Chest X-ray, PA view. Patient: 31 years old, sex F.
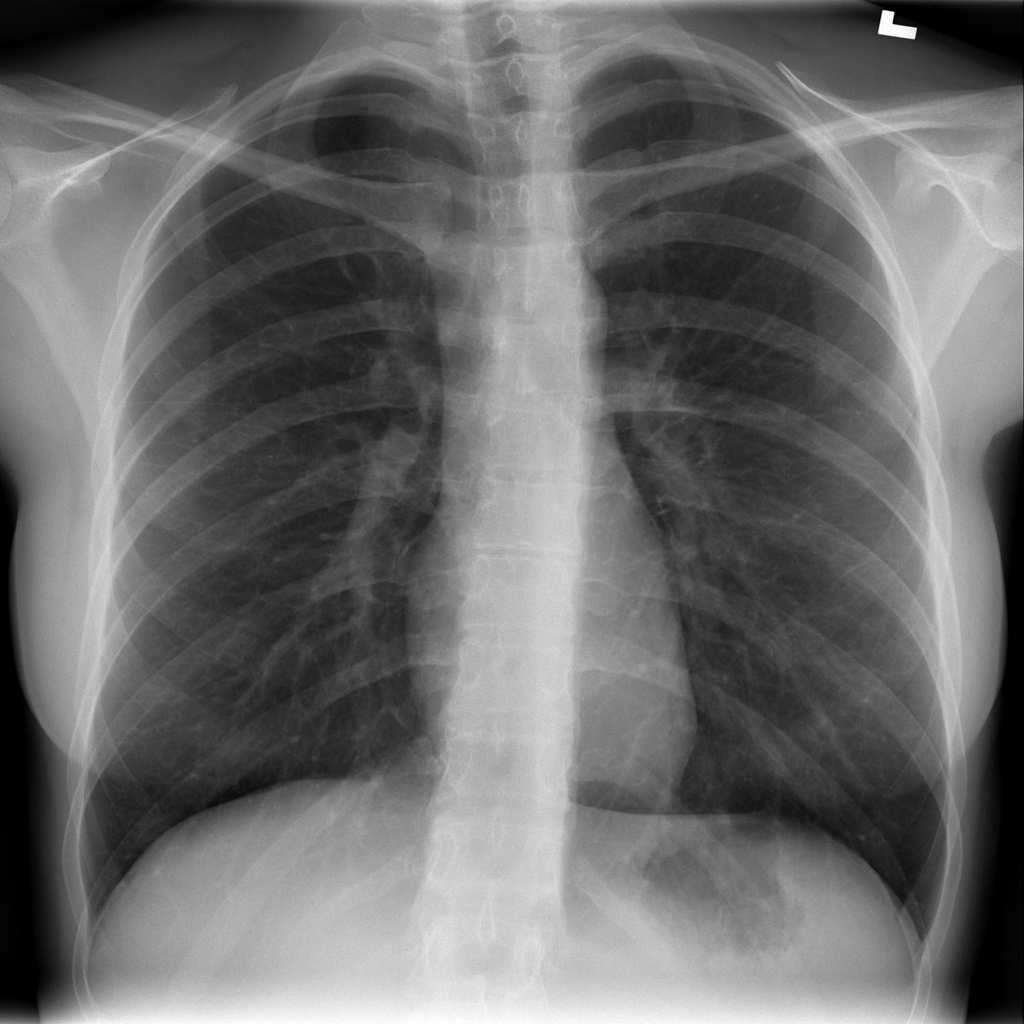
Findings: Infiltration